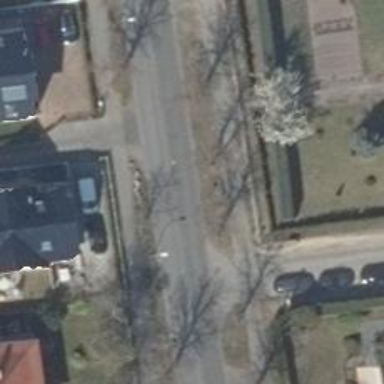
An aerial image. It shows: Secondary road with asphalt surface and separate sidewalks on both sides.